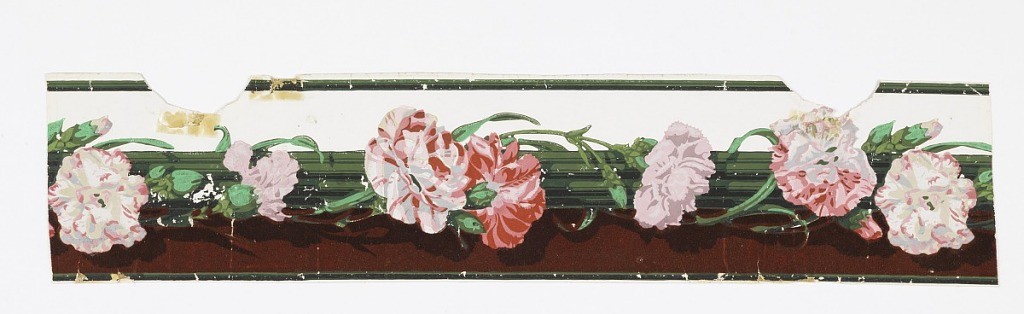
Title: Border
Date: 1850–60
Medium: Block-printed and flocked
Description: Slightly more than one repeat of a design of clustered carnations entwined about a beaded rod. Field above is white, red flock below. Printed in red flock, greens and pinks on white glazed ground.